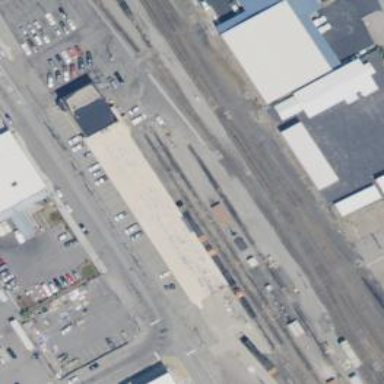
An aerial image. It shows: Railway spur service.